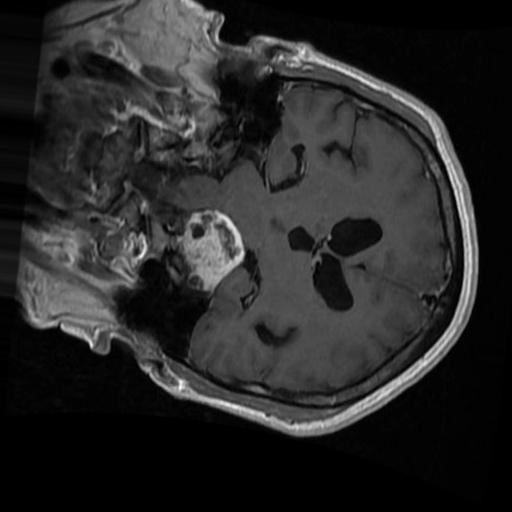
Label: brain_menin